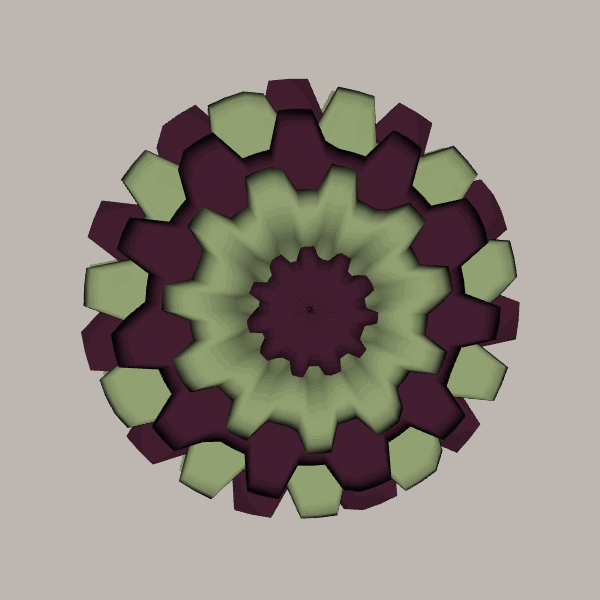
Background: light